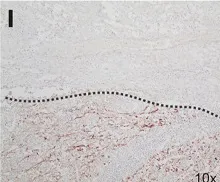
Cerebellar ,. The BoDV-1 signal was primarily visible in the white matter (F).
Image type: pathology (immunostaining)